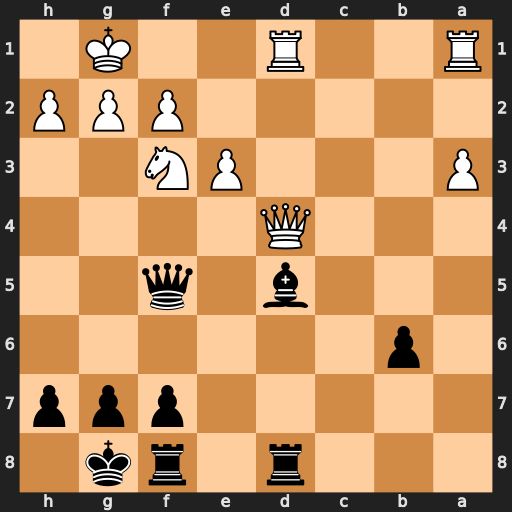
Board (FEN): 3r1rk1/5ppp/1p6/3b1q2/3Q4/P3PN2/5PPP/R2R2K1
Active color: b
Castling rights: -
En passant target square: -
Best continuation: Bxf3 gxf3 Rxd4